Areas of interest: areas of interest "Sport and cultural"
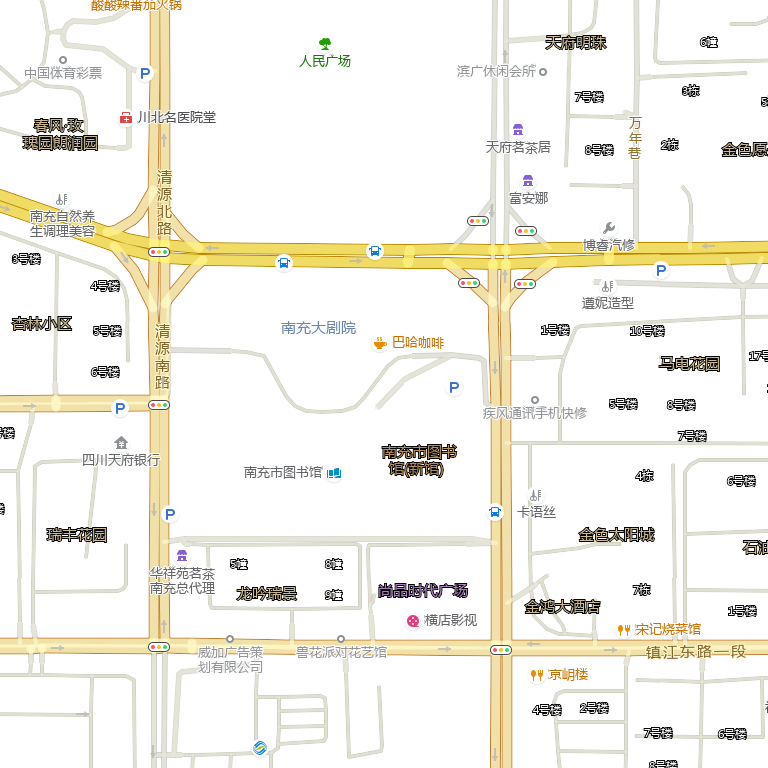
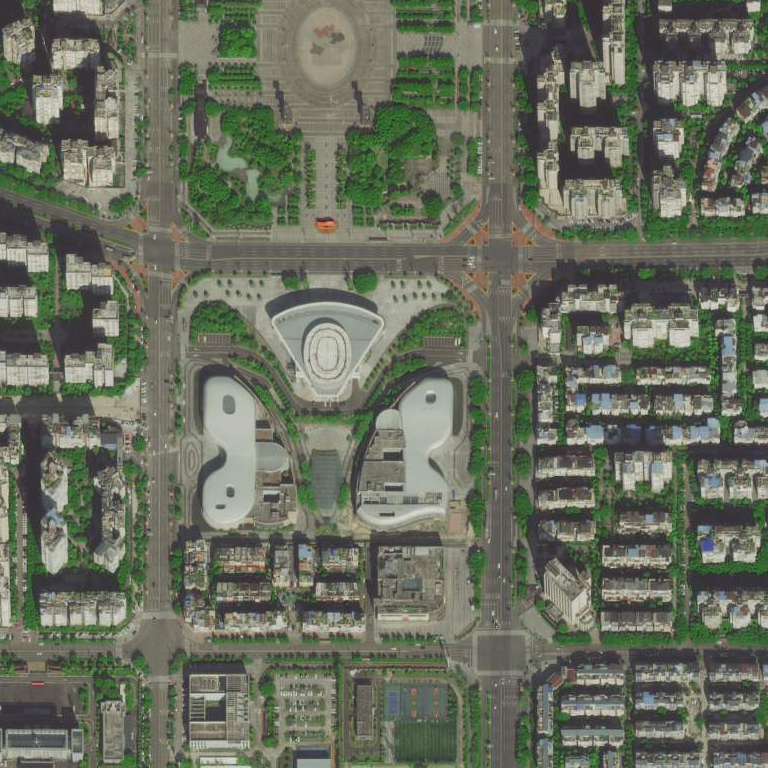